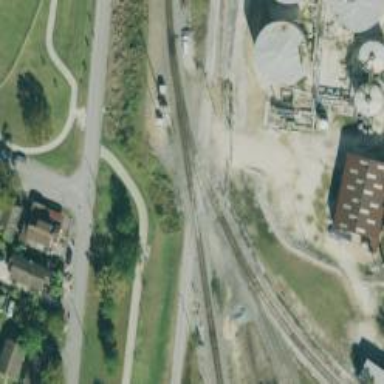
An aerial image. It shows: Rail spur service.